Question: '''
setwd("C:/DSI_Data_HW3")
beach <- read.csv("HW3_Beachtown.csv")
head(beach, 46)
str(beach)
table(beach$SPEOPLE)
summary(beach)
beach_z <- as.data.frame(lapply(beach, scale))
'''

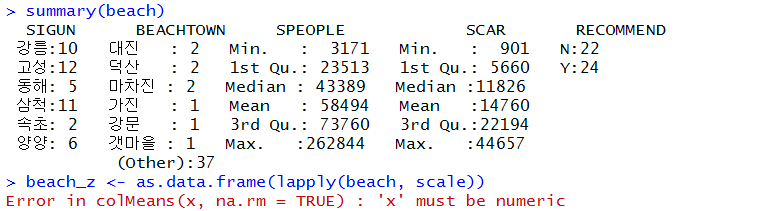
Answer: As Roland pointed out, you can not scale categorical variables... In your case subsetting the 'data.frame' to the columns with numeric values would help.
'''
beach_z <- as.data.frame(apply(beach[c('SPEOPLE','SCAR')], scale))
# or maybe easier...
beach_z <- scale(beach[c('SPEOPLE','SCAR')])
'''